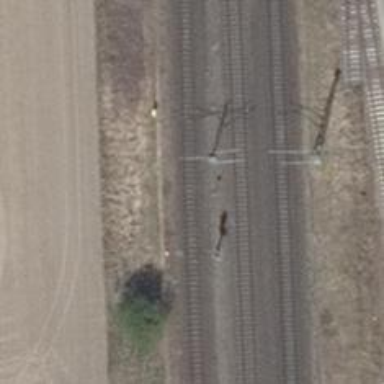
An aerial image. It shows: Railway signal.